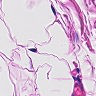
Metastatic tissue present: no